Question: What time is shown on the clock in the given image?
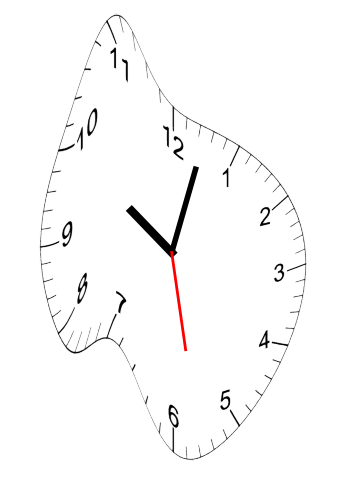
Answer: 10:02:28